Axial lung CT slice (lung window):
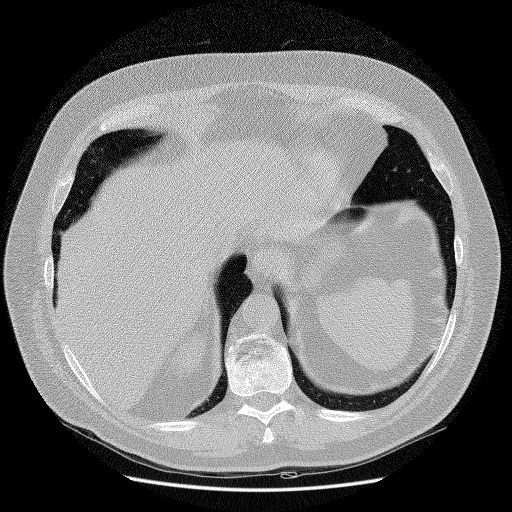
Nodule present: no